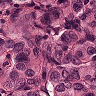
Metastatic tissue present: yes